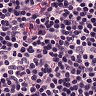
Metastatic tissue present: no